Interaction volume radius: 10 \u00c5
Interaction volume height: 10 \u00c5
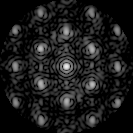
Disorder parameter: 0.3032